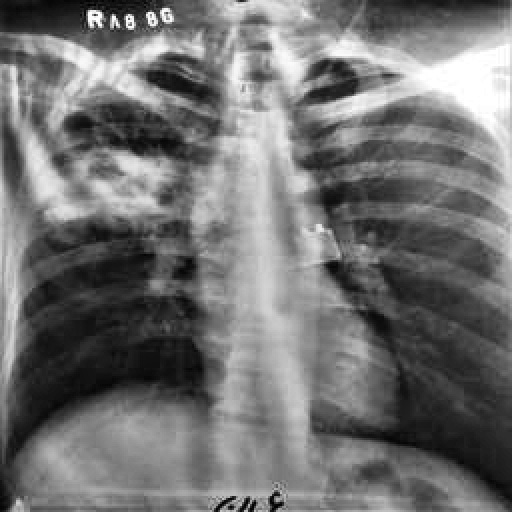
Finding: TUBERCULOSIS